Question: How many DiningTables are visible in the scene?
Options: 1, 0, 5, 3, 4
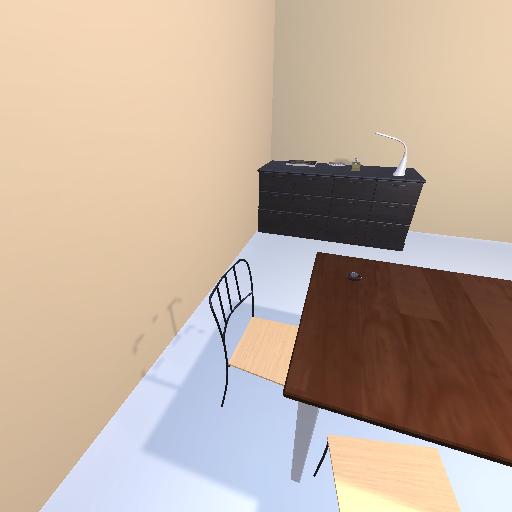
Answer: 1